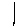
Label: line